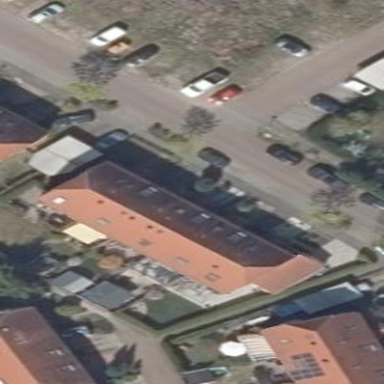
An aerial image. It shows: Building featuring apartments with half-hipped roof.